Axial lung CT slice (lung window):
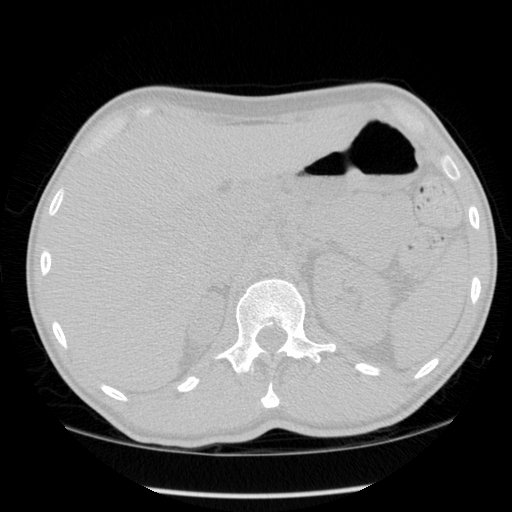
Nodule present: no